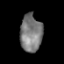
Tissue: prostate
Cell type: Epithelial cells
Senescence score: 0.3589
Nuclear area (px): 800
Mean DAPI intensity: 123.49